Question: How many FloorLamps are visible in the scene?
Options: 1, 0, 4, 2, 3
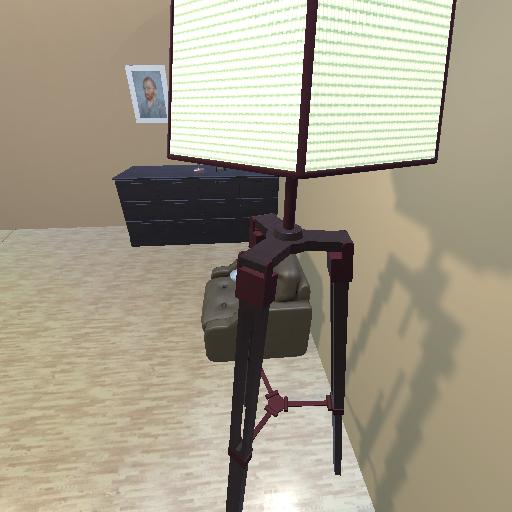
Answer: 1